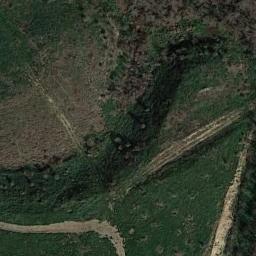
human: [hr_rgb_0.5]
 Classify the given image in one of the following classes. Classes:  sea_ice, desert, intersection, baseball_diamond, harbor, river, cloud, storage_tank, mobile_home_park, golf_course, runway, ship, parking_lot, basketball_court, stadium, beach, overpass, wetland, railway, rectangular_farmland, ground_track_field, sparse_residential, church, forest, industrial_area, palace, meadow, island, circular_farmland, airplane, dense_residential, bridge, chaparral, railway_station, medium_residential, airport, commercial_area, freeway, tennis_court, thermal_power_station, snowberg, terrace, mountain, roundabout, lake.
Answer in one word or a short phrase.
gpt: meadow